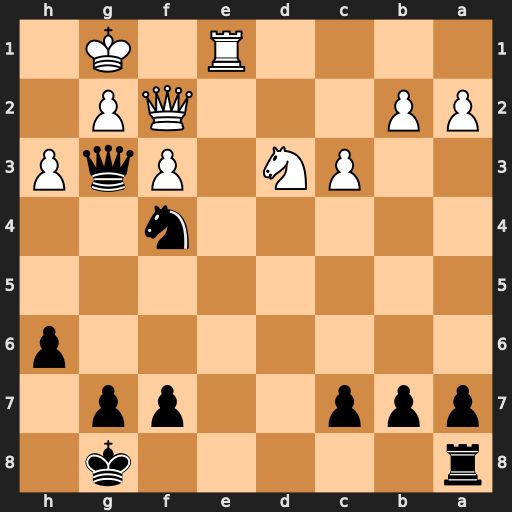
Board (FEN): r5k1/ppp2pp1/7p/8/5n2/2PN1PqP/PP3QP1/4R1K1
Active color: b
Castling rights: -
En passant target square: -
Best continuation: Nxh3+ Kf1 Nxf2